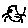
Label: cat